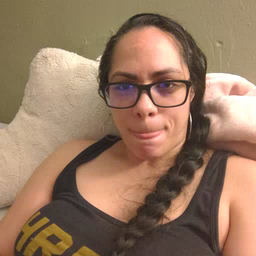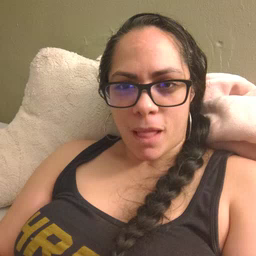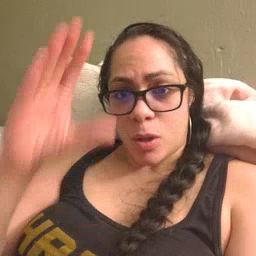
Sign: boy